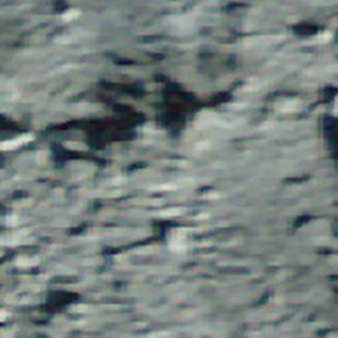
Label: other